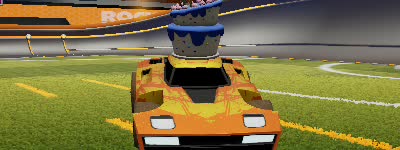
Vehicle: breakout